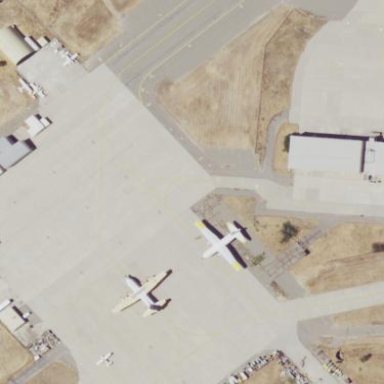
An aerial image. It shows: Apron at the airport.